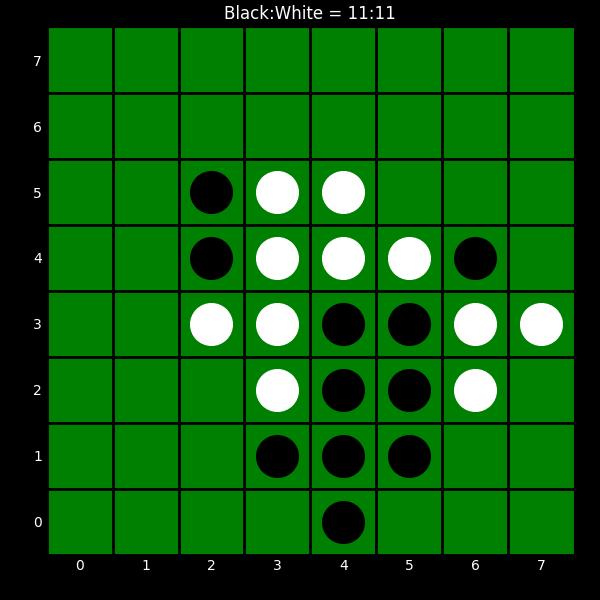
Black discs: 11
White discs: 11